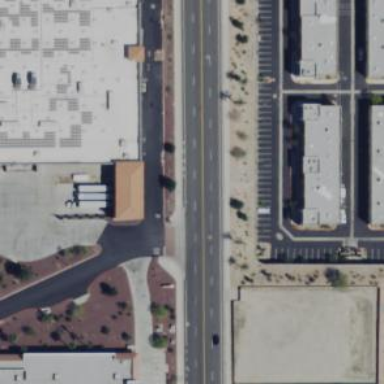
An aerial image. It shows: Asphalt alley designated as service road.